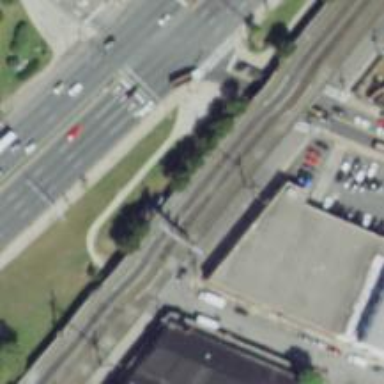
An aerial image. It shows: Rail on embankment with electrified contact lines.